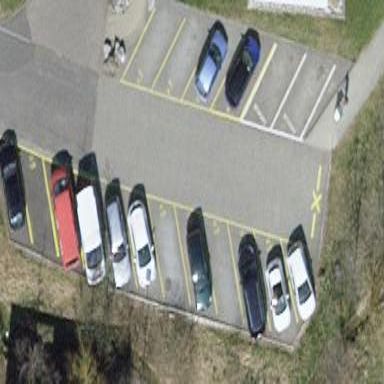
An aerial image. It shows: Parking area.